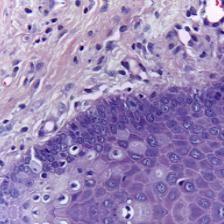
Diagnosis: Normal